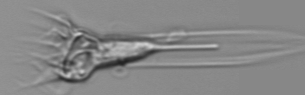
Label: Tintinnina